Question: I'm having some issues working with the QGridLayout. Here's the code and the explanation comes after:
'''
for(int i =0; i<fileCount; i++)
{
int row = 0;
int col = 0;
QString DocName = FilteredFiles.at(i).at(0);
QLabel* DocTitle = new QLabel;
DocTitle->setText(DocName);
QLabel* DocIcon = new QLabel;
if(FilteredFiles.at(i).at(2)== "WORD")
{
QPixmap Icon("C:blah/blah/blah/WordIcon.jpg");
DocIcon->setPixmap(Icon);
}
else if(FilteredFiles.at(i).at(2)== "EXCEL")
{
QPixmap Icon("C:/blah/blah/blah/ExcelIcon.png");
DocIcon->setPixmap(Icon);
}
else
{
QPixmap Icon("C:/blah/blah/blah/PpIcon.png");
DocIcon->setPixmap(Icon);
}
GridContainer->addWidget(DocIcon);
GridContainer->addWidget(DocTitle);
TopGrid->addLayout(GridContainer,row,col,1,1);
col++;
}
MainContainer->addLayout(TopGrid);
'''
The above code is supposed to make two Qlabels, pixmap an image to one of the labels, add the pixmapped label and the regular label to a QVBoxLayout and then add the QVBoxLayout to a QGridLayout. The output grid was supposed to have everything on a single row but it's in a column. Can someone explain why this is happening?

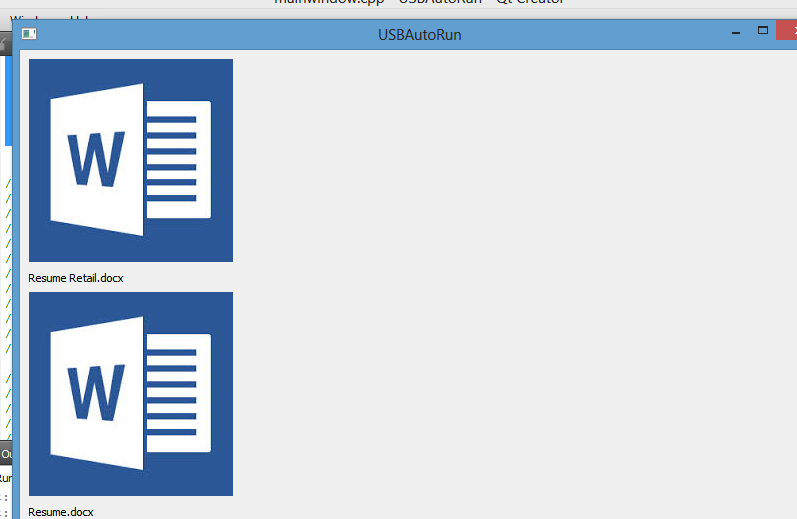
Answer: I'm assuming 'GridContainer' is a 'QVBoxLayout'. You're adding all your widgets into the same layout. That's probably your problem (as well as the problem with your 'col' variable being initialized inside your for loop, which was pointed out by user2672165).
You should probably be creating a new 'GridContainer' object inside your loop and adding that to your 'TopGrid' layout, instead of adding the same layout in your 'TopGrid' layout over and over again.
'''
int col = 0;
int row = 0;
for(int i =0; i<fileCount; i++)
{
GridContainer = new QVBoxLayout; // create a new layout
QString DocName = FilteredFiles.at(i).at(0);
QLabel* DocTitle = new QLabel;
DocTitle->setText(DocName);
QLabel* DocIcon = new QLabel;
if(FilteredFiles.at(i).at(2)== "WORD")
{
QPixmap Icon("C:blah/blah/blah/WordIcon.jpg");
DocIcon->setPixmap(Icon);
}
else if(FilteredFiles.at(i).at(2)== "EXCEL")
{
QPixmap Icon("C:/blah/blah/blah/ExcelIcon.png");
DocIcon->setPixmap(Icon);
}
else
{
QPixmap Icon("C:/blah/blah/blah/PpIcon.png");
DocIcon->setPixmap(Icon);
}
GridContainer->addWidget(DocIcon);
GridContainer->addWidget(DocTitle);
TopGrid->addLayout(GridContainer,row,col,1,1);
col++;
}
MainContainer->addLayout(TopGrid);
'''